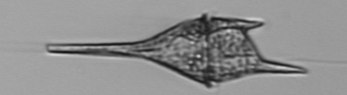
Label: Tripos_lineatus